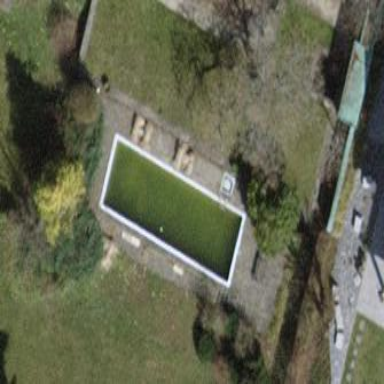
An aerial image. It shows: Swimming pool located in leisure land.